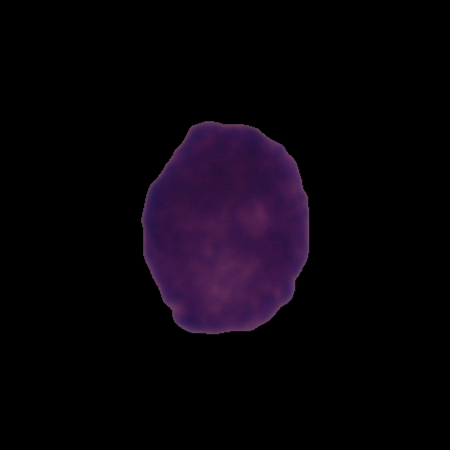
Label: healthy